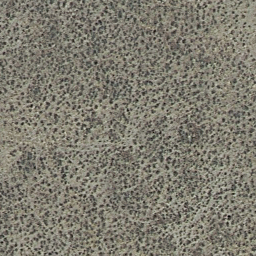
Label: chaparral